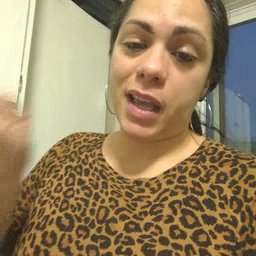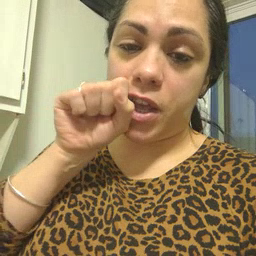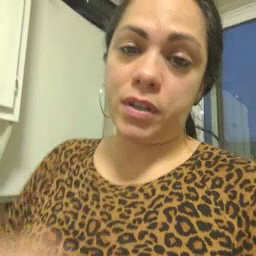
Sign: carrot